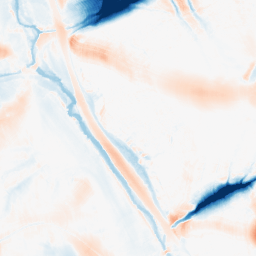
Category: morphological
Decomposition family: morphological_ellipse
Decomposition parameters: operation: average
width: 50
height: 50
Upsampling method: quadratic
Upsampling parameters: scale: 2
Upsampling scale: 2